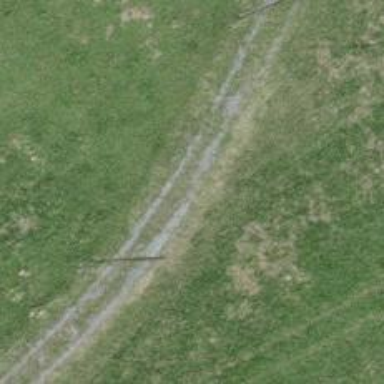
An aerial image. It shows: Track with grade3 tracktype.